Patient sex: M
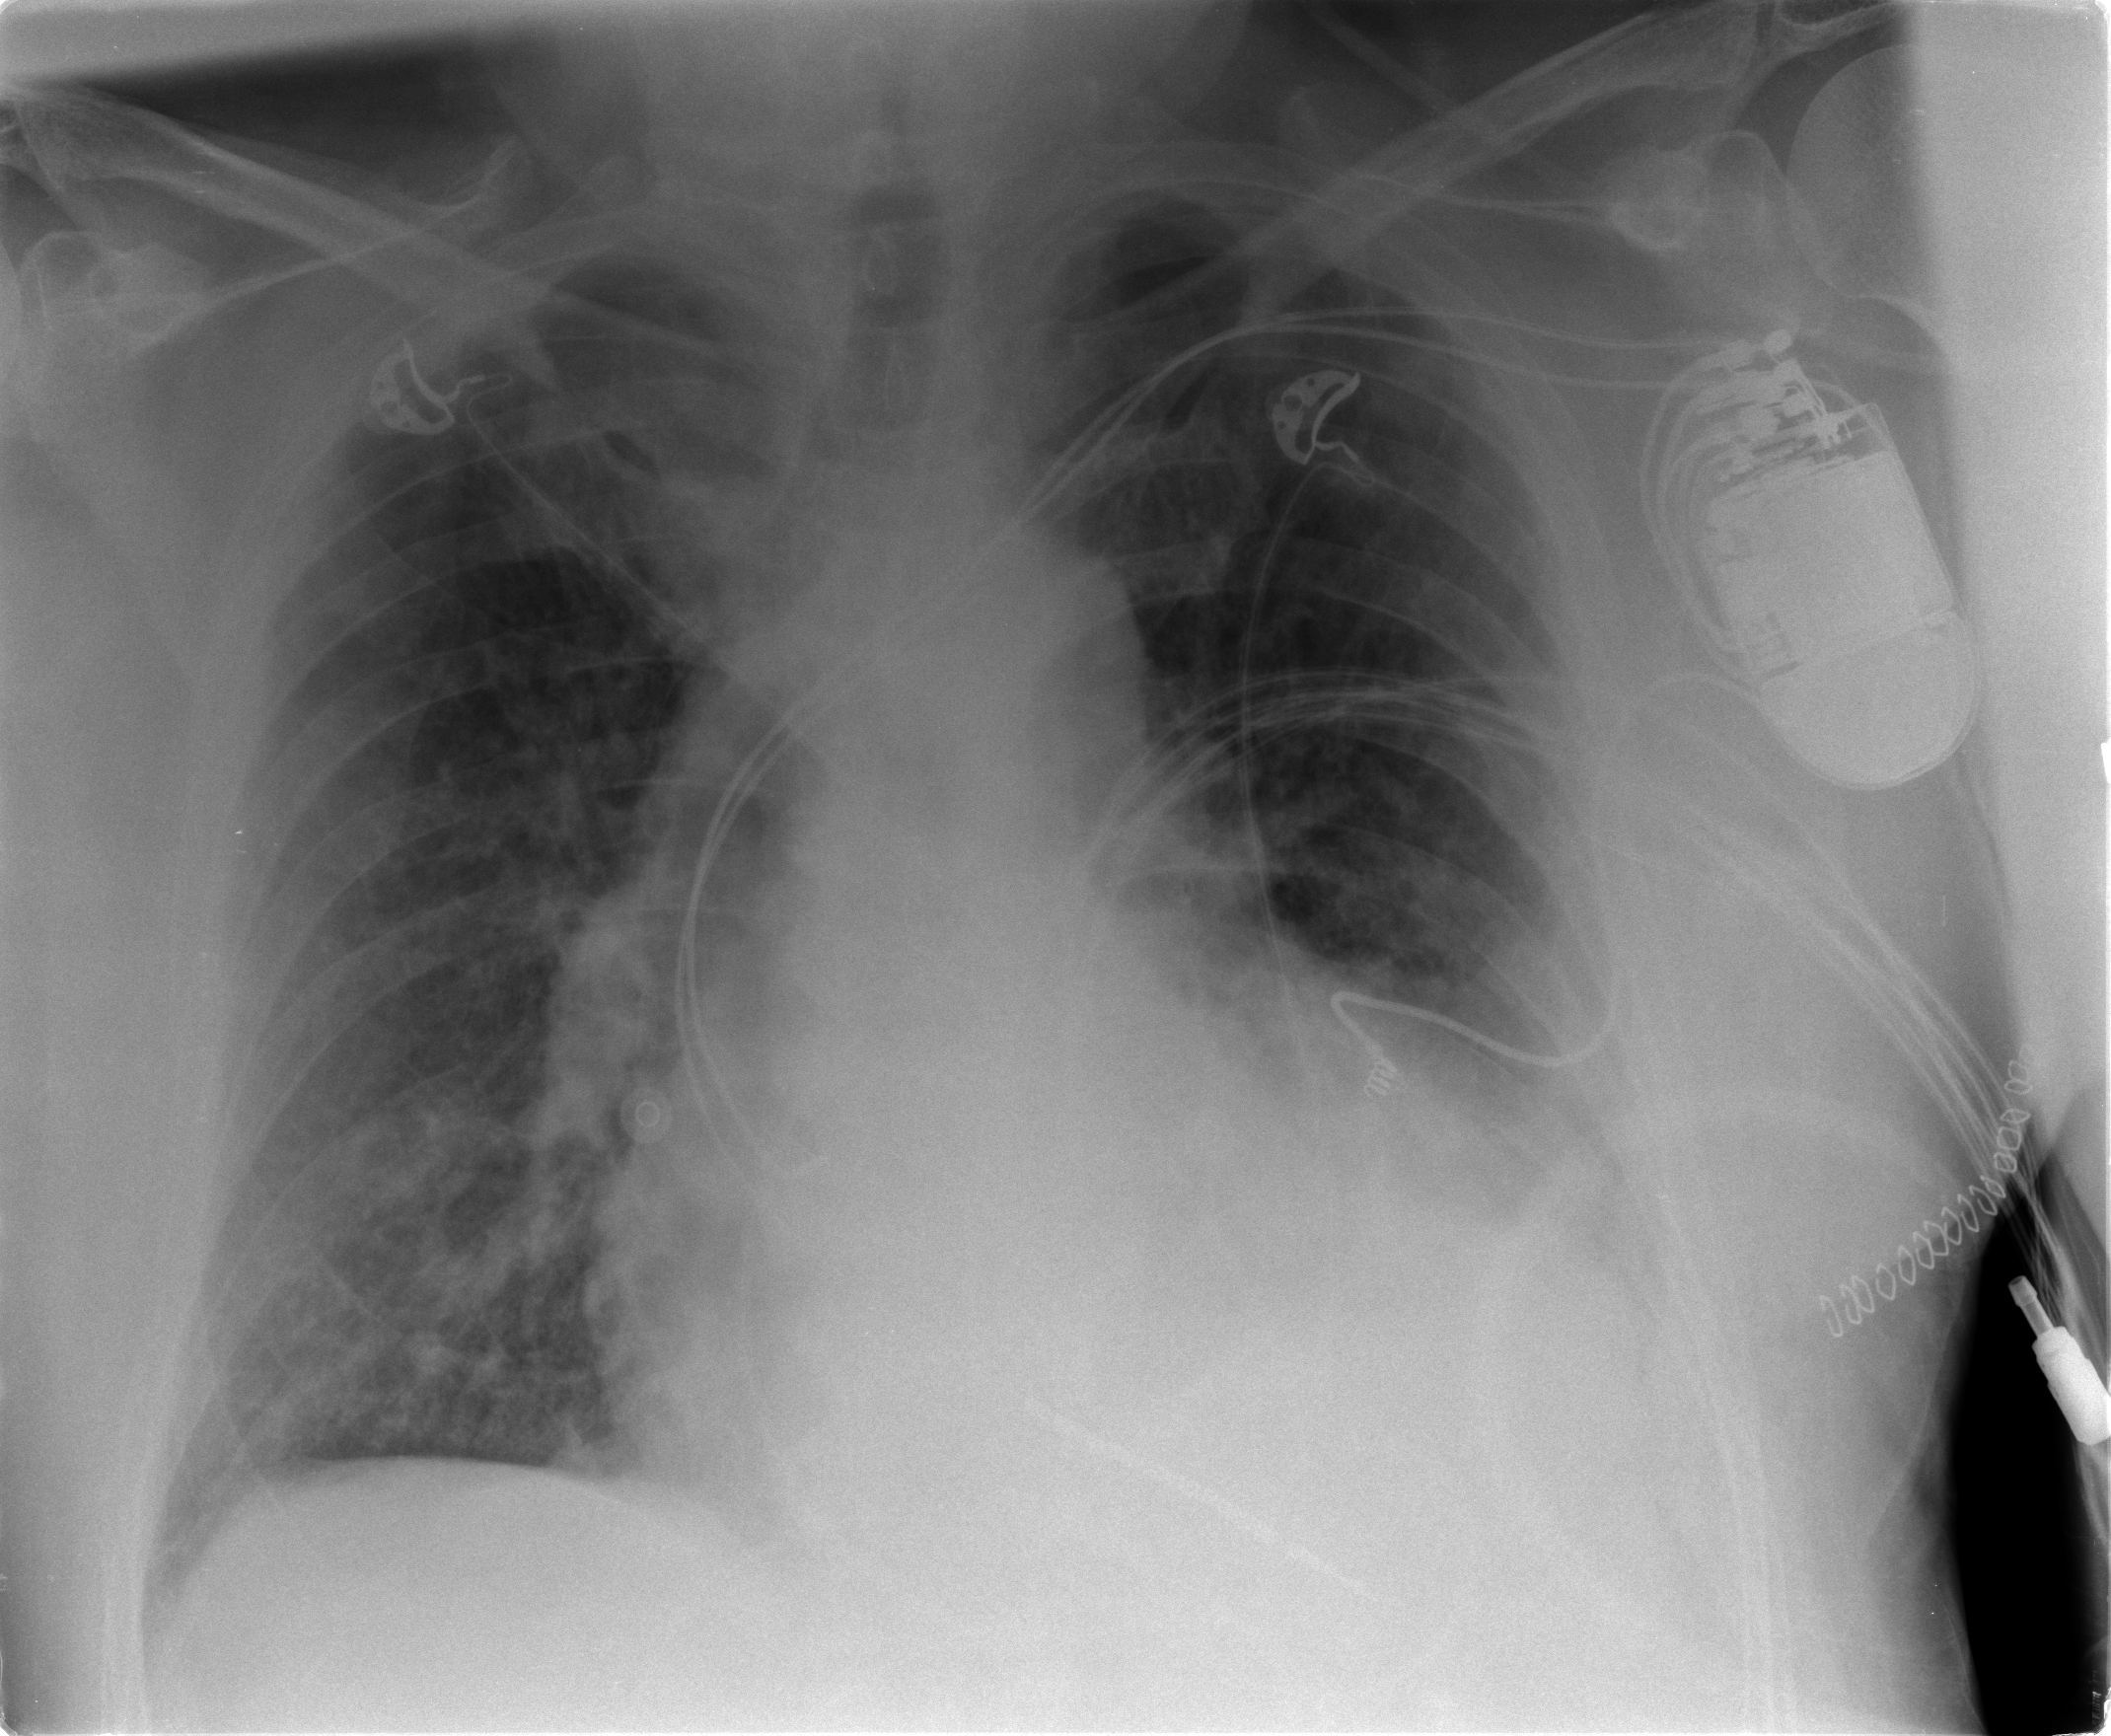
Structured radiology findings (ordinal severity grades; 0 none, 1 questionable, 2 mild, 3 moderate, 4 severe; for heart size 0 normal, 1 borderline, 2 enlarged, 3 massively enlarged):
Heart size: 2
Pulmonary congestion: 1
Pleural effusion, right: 0
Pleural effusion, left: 2
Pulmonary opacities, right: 2
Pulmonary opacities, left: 0
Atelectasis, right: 2
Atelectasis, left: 2